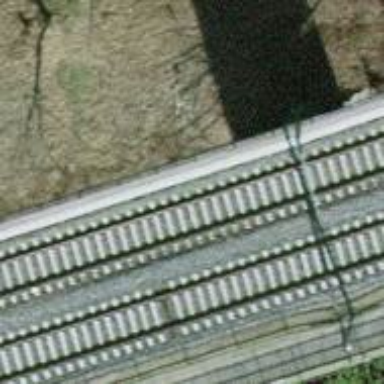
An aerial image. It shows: Viaduct bridge with single electrified rail track featuring contact line.